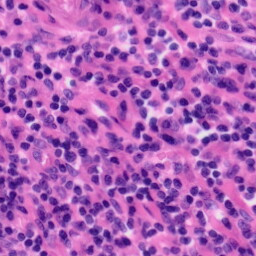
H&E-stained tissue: Tonsil